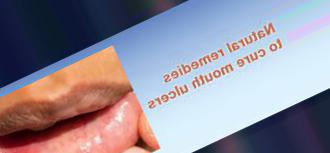
Condition: Mouth Ulcer